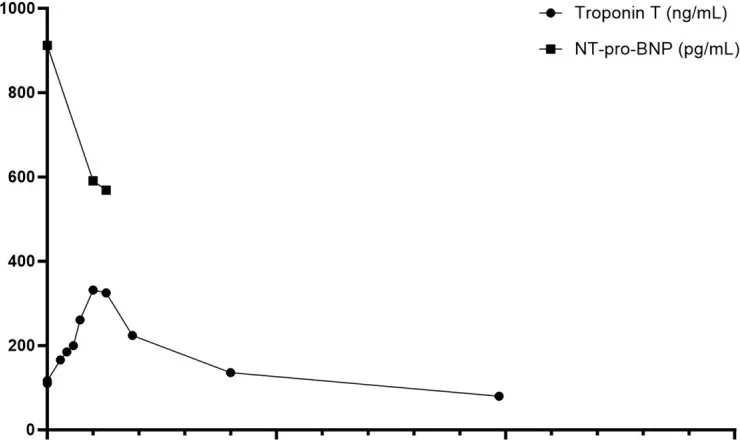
Overview of troponin T in ng/mL and NT-pro-BNP in pg/mL of patient 2 during and after the inpatient stay over a total period of ten weeks. First measurement of troponin T and NT-pro-BNP on 14th of September 2022.
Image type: chart (chart)